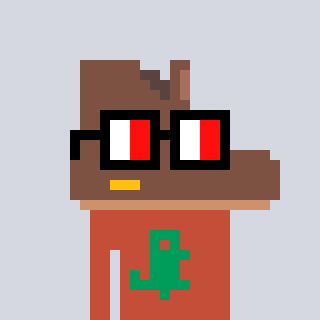
a pixel art character with square glasses with black frames and red eyes, a boot-shaped head and a rust-colored body on a cool background